Field crop: maize
Growth stage: 2
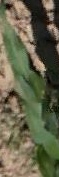
Species: maize